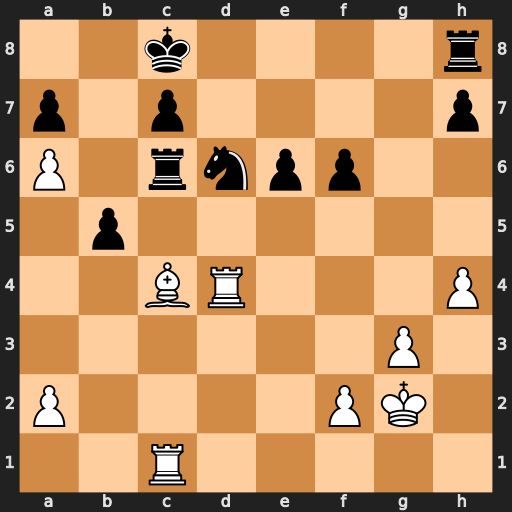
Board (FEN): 2k4r/p1p4p/P1rnpp2/1p6/2BR3P/6P1/P4PK1/2R5
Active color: w
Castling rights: -
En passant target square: -
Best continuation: Bxe6+ Kd8 Rxc6